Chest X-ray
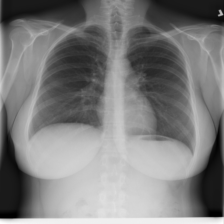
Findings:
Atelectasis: negative
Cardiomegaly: negative
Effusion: negative
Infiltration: negative
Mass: negative
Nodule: negative
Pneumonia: negative
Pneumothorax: negative
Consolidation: negative
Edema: negative
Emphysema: negative
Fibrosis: negative
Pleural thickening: negative
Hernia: negative